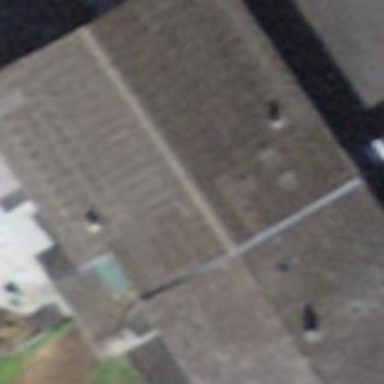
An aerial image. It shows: Barn.